Interaction volume radius: 5 \u00c5
Interaction volume height: 25 \u00c5
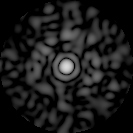
Disorder parameter: 0.8235